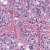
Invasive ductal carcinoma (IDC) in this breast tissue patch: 1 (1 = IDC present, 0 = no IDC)